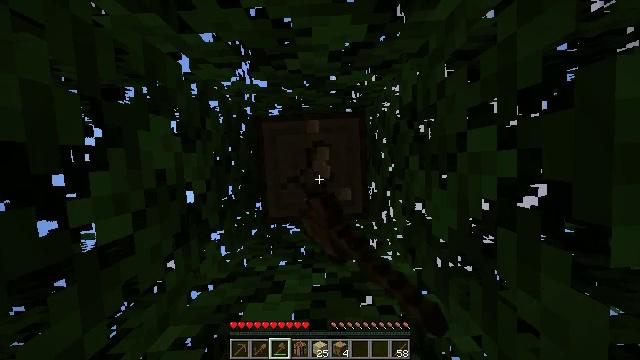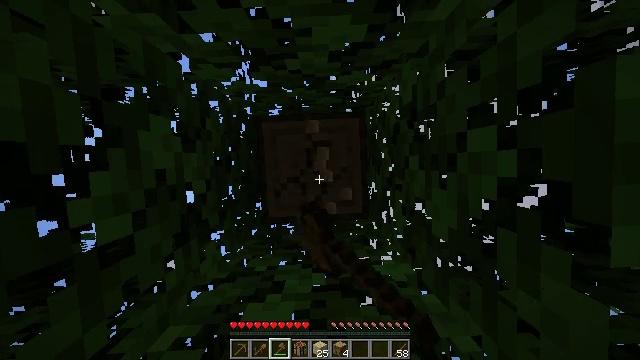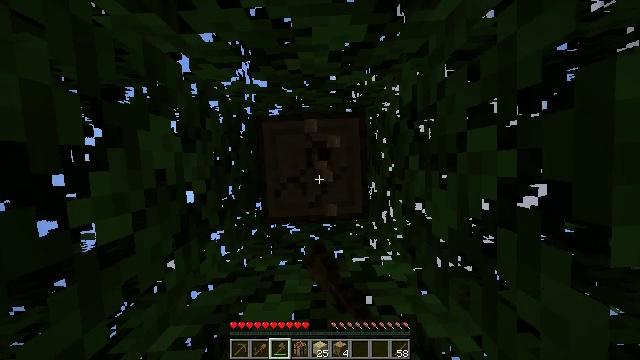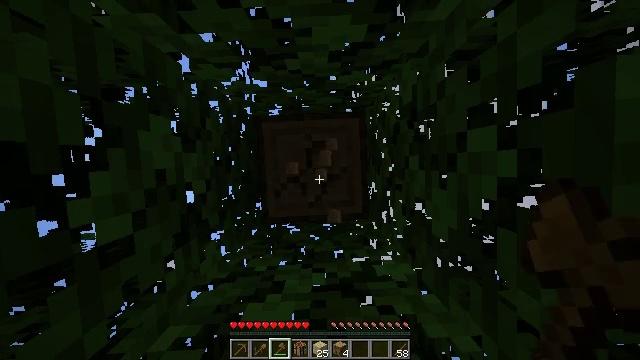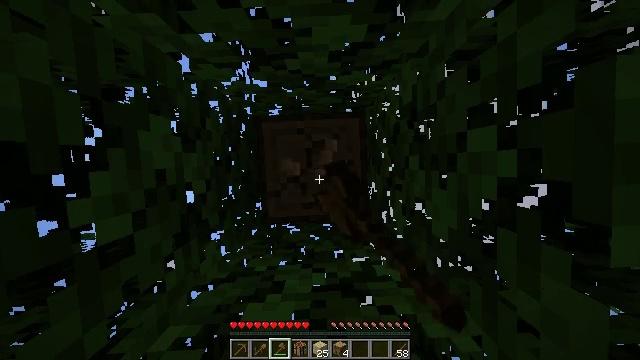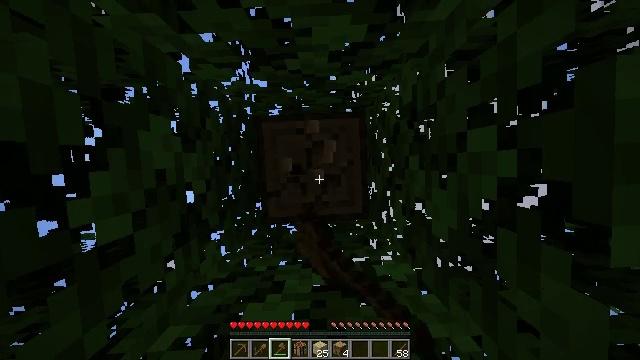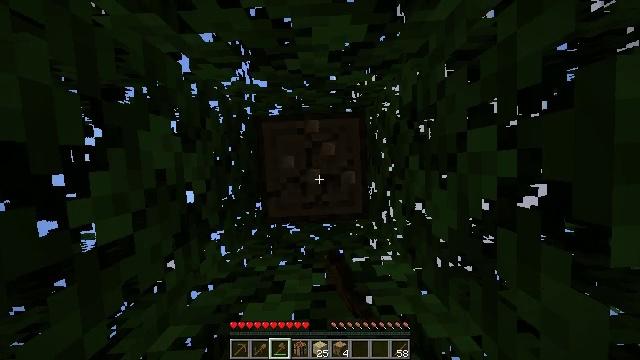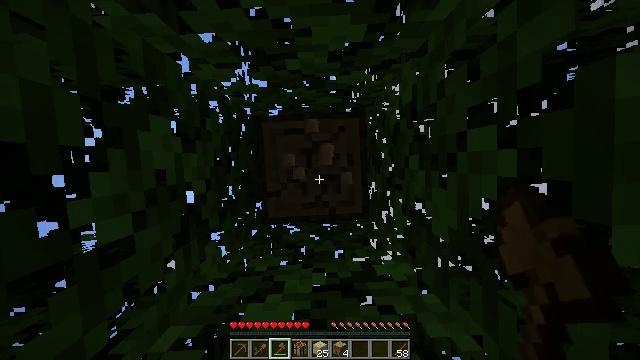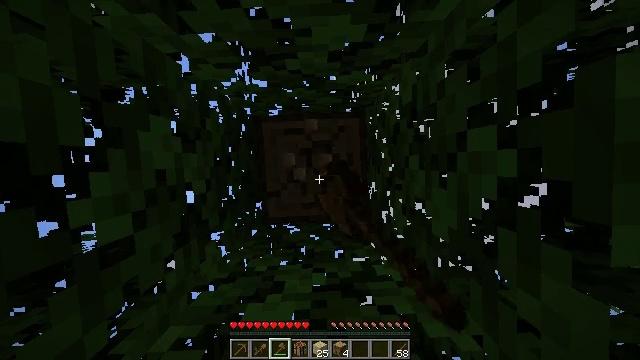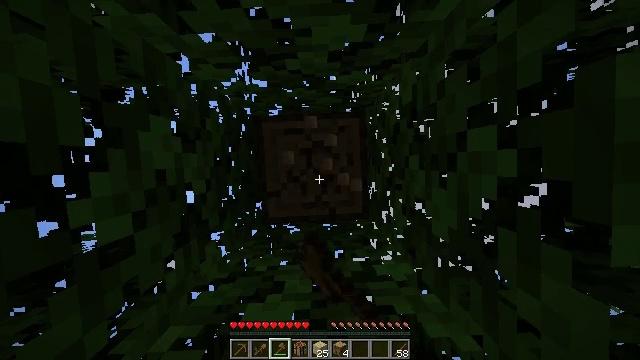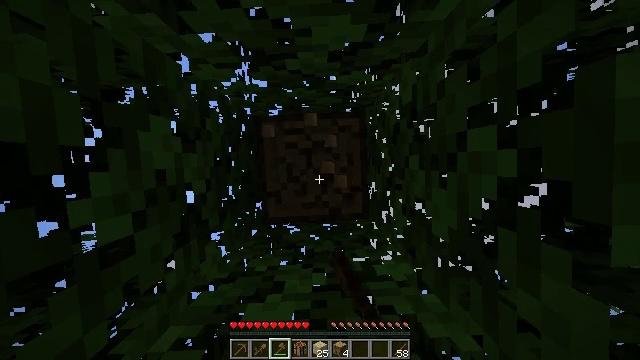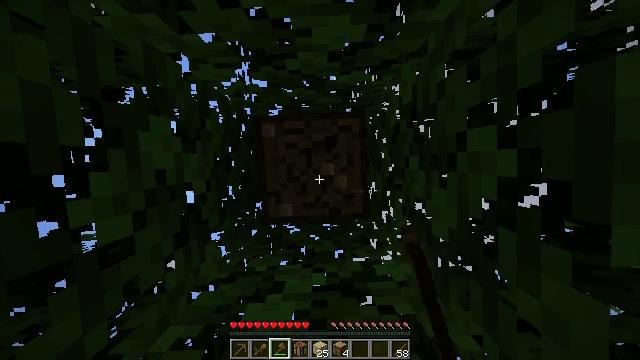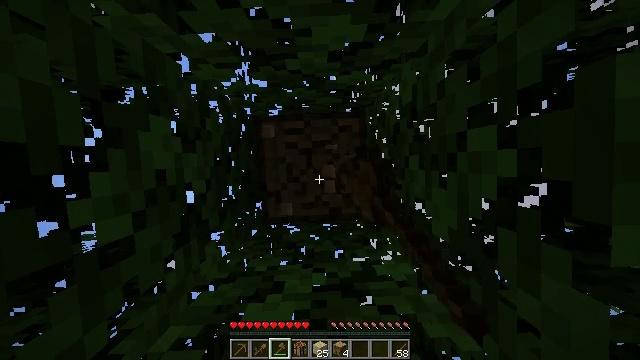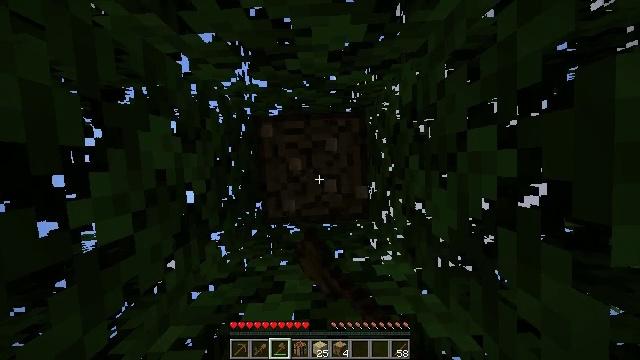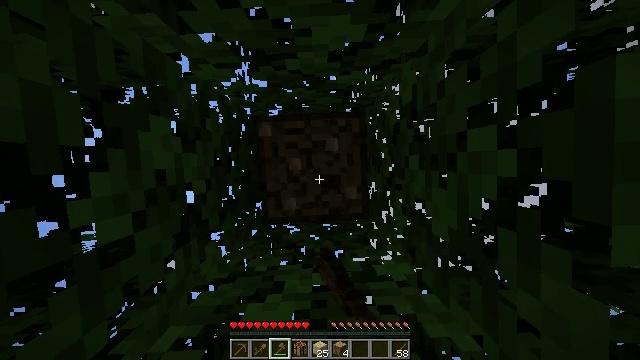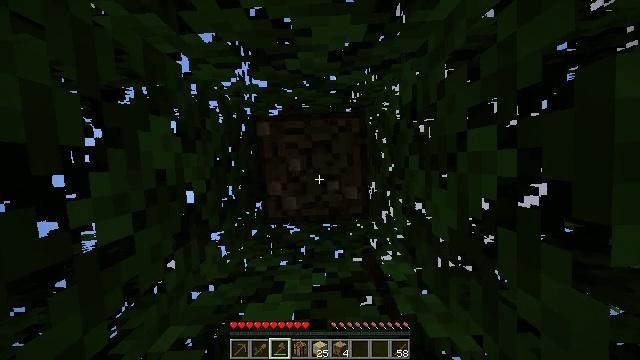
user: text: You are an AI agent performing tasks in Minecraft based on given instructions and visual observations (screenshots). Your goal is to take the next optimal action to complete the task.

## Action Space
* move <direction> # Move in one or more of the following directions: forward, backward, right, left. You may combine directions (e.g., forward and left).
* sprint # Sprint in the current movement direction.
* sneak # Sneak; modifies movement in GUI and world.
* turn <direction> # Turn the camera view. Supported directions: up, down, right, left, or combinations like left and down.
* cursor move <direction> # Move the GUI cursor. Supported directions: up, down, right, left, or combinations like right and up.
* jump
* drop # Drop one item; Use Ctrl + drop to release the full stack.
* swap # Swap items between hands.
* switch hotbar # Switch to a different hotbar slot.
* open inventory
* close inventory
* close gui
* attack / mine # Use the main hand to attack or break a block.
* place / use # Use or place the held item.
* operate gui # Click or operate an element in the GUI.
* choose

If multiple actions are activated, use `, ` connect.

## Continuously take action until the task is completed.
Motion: motion action
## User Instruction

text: Break the tree to get oak logs.
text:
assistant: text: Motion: attack / mine
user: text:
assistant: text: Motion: attack / mine
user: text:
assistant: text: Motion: attack / mine
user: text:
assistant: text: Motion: attack / mine
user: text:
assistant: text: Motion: attack / mine
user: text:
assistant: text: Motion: attack / mine
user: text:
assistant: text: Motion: attack / mine
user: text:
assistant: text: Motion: attack / mine
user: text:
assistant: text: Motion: attack / mine
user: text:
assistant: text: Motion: attack / mine
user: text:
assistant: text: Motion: attack / mine
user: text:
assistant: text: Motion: attack / mine
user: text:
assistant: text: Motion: attack / mine
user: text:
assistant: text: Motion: attack / mine
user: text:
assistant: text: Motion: attack / mine
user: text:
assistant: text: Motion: attack / mine
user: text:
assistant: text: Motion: attack / mine
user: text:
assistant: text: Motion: attack / mine
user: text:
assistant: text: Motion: attack / mine
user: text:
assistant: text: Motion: attack / mine
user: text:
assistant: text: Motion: attack / mine